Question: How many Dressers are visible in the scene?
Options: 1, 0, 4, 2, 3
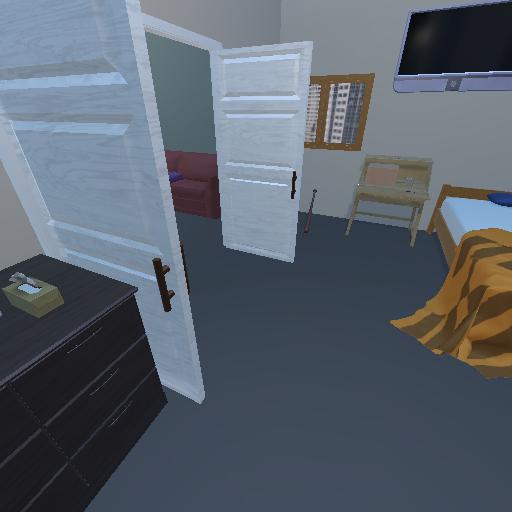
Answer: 1